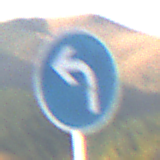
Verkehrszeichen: VorgeschriebeneFahrtrichtungLinks
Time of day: SunriseSunset
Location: Outdoor (Nature)
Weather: Clear
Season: NotSpecified
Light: Natural